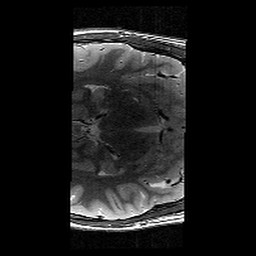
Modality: T2w
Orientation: axial
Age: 12
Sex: male
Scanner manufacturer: siemens
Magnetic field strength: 3 T
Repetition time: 9.23 s
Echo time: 0.067 s